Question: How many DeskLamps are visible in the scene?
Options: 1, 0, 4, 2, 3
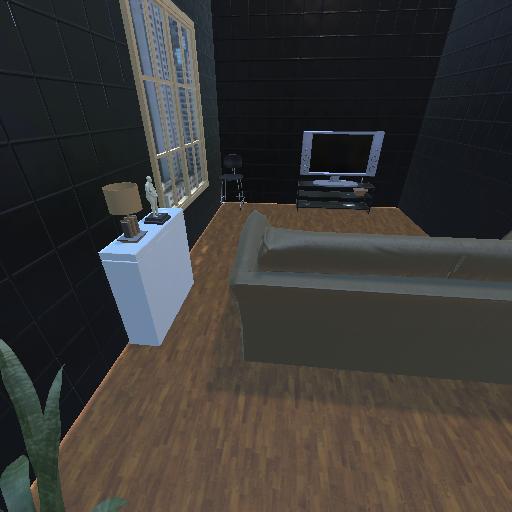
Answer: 1